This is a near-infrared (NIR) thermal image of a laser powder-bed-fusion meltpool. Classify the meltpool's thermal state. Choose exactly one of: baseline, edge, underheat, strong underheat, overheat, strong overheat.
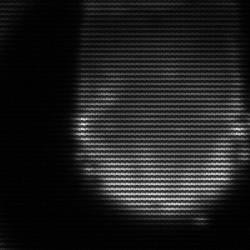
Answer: edge